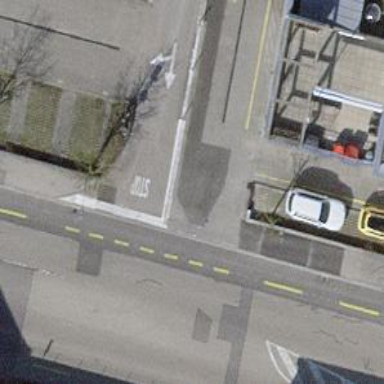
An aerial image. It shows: Asphalt sidewalk.